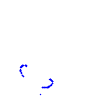
Particle: kaon